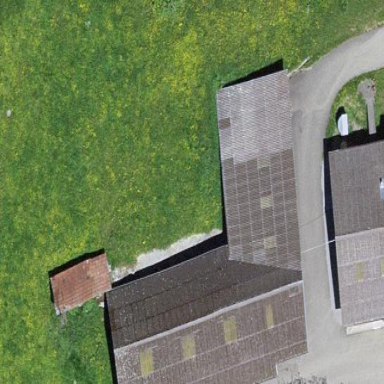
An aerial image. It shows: Farm auxiliary building.